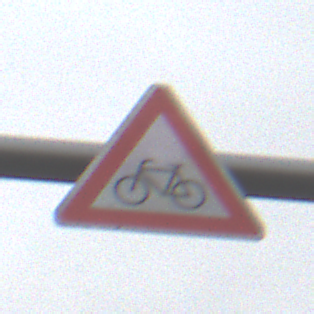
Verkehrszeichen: RadverkehrRechts
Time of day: Midday
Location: Outdoor (Nature)
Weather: Overcast
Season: NotSpecified
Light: Natural